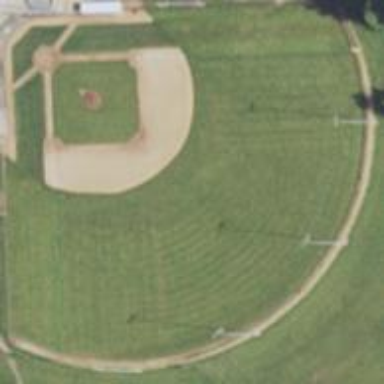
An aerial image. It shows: Baseball pitch for leisure land activities.